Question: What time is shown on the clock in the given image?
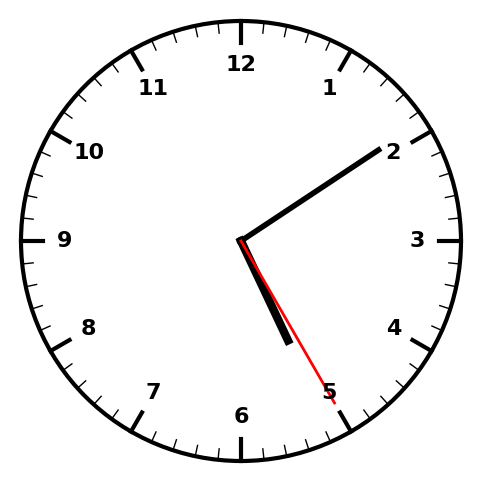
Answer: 05:09:25